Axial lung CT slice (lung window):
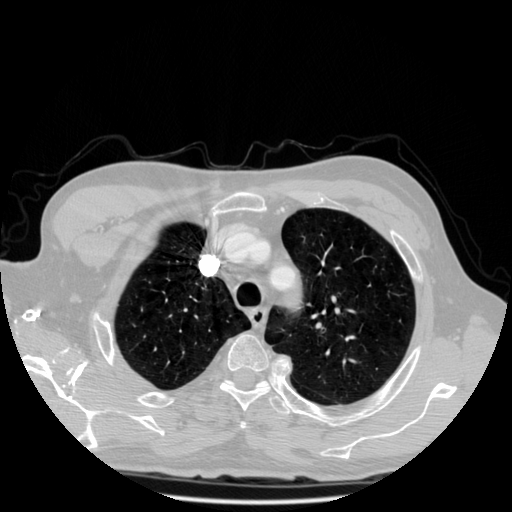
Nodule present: no